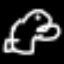
Label: frog